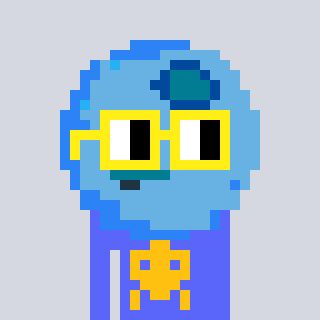
a pixel art character with square yellow glasses, a blueberry-shaped head and a purple-colored body on a cool background